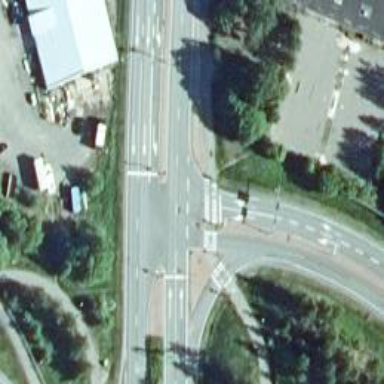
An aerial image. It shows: Asphalt road with secondary link designation.